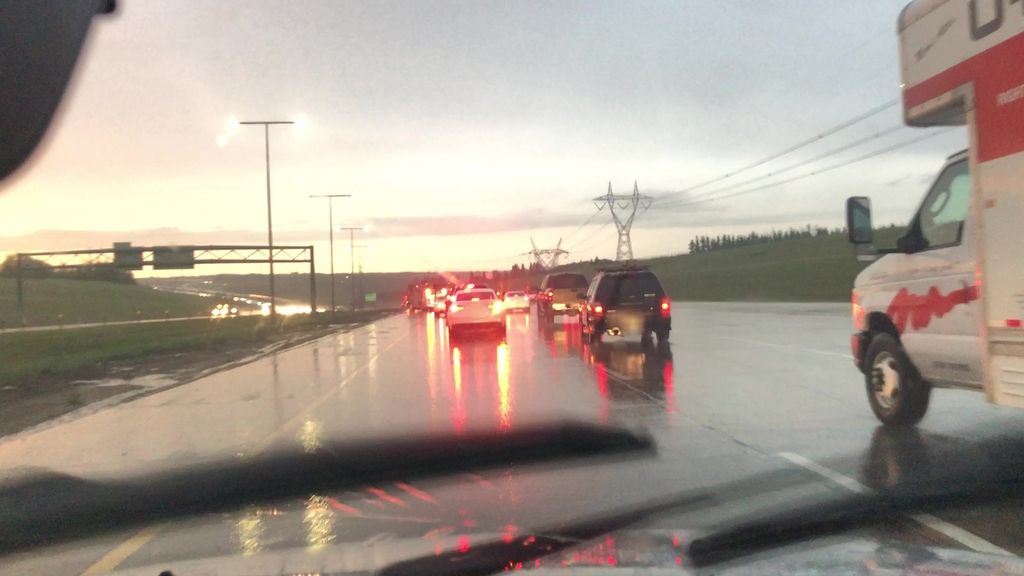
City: edmonton